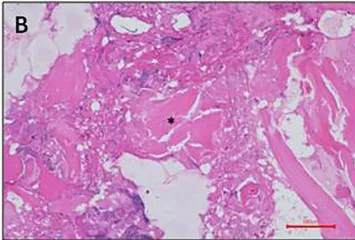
(B) Necrotic bone (indicated by black asterisk symbol in the photomicrograph) shown on spine biopsy. Hematoxylin and eosin stain; magnification, 200X.
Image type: pathology (h&e)